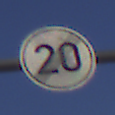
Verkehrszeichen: EndeGeschwindigkeit20
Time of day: MorningAfternoon
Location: Outdoor (Nature)
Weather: Clear
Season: Winter
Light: Natural